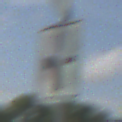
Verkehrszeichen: VerlaufVorfahrtsstrasse1
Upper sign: Vorfahrtsstrasse
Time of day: MorningAfternoon
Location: Outdoor (Nature)
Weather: PartlyCloudy
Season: NotSpecified
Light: Natural